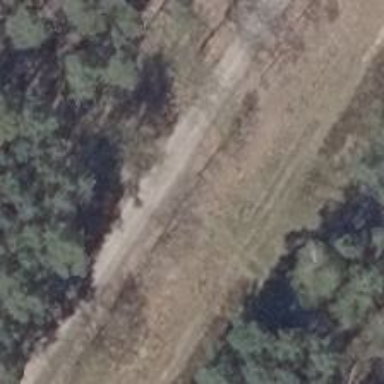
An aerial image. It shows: Sandy track with grade 4 tracktype.